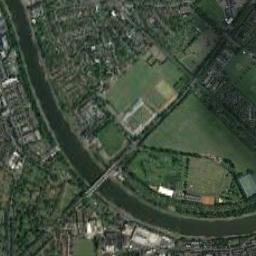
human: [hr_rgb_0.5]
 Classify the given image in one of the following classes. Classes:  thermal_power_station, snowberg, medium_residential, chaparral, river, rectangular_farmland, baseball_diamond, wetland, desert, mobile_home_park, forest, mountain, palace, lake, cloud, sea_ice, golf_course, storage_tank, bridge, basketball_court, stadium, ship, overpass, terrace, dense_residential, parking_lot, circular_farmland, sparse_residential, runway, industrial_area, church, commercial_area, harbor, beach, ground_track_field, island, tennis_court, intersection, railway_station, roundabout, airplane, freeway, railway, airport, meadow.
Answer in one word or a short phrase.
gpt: river